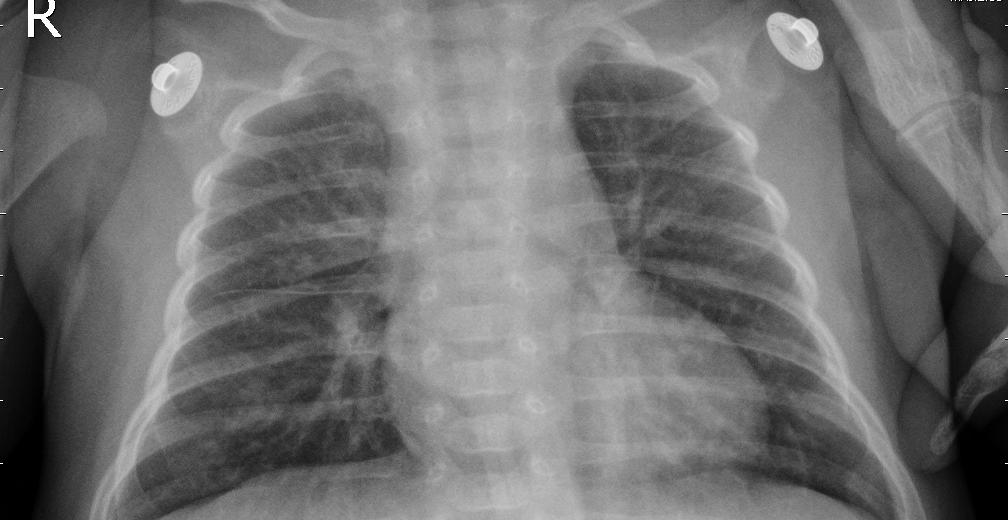
Diagnosis: PNEUMONIA